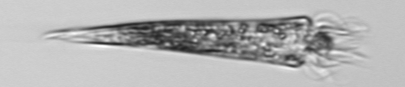
Label: Strombidium_tintinnodes